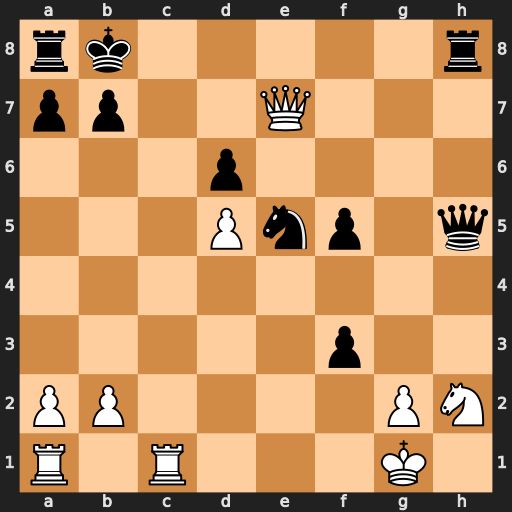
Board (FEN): rk5r/pp2Q3/3p4/3Pnp1q/8/5p2/PP4PN/R1R3K1
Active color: w
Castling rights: -
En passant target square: -
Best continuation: Qxd6#